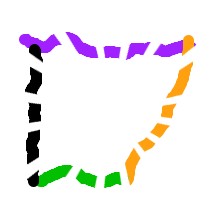
Shape: trapezoid